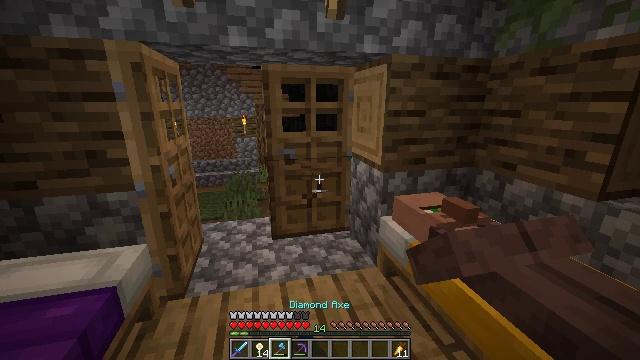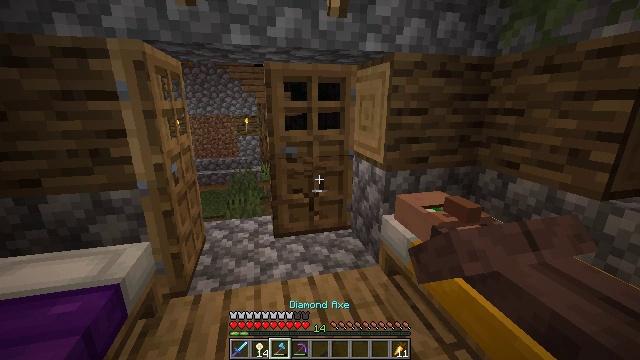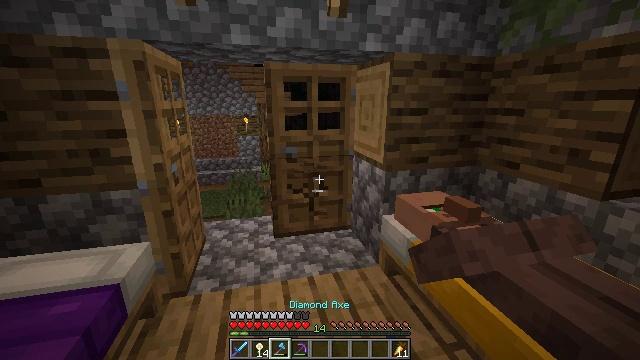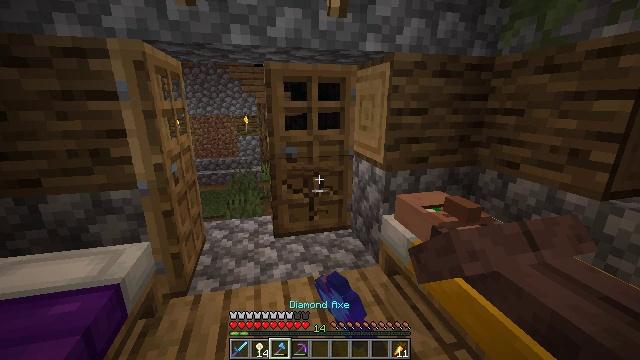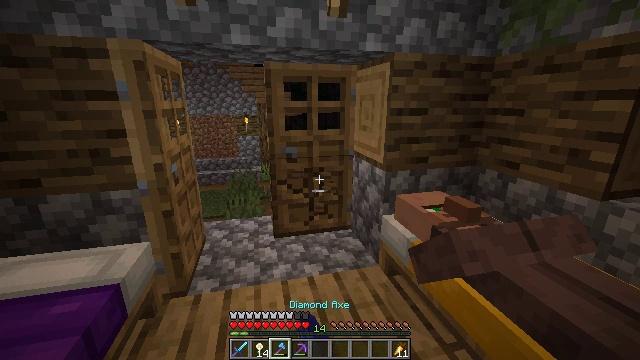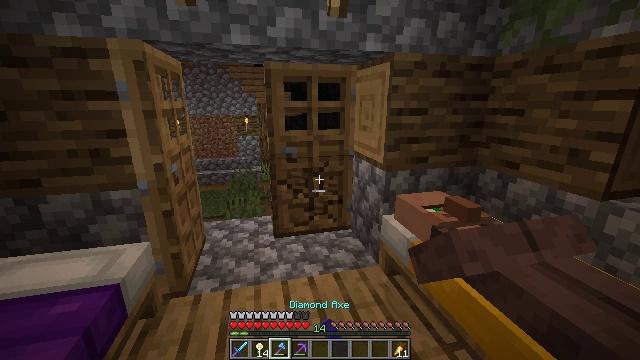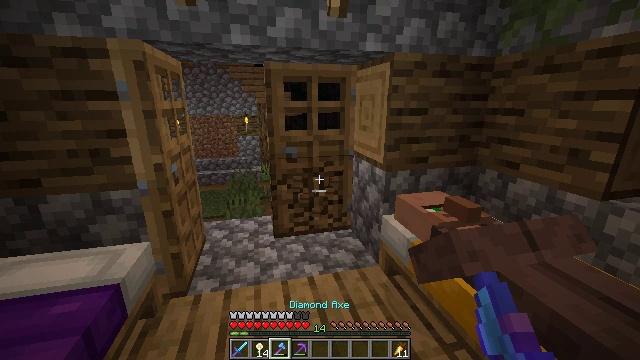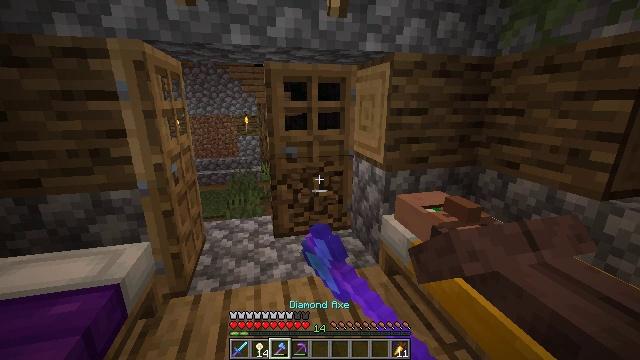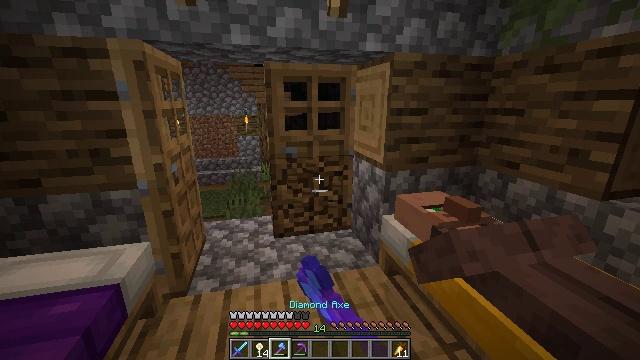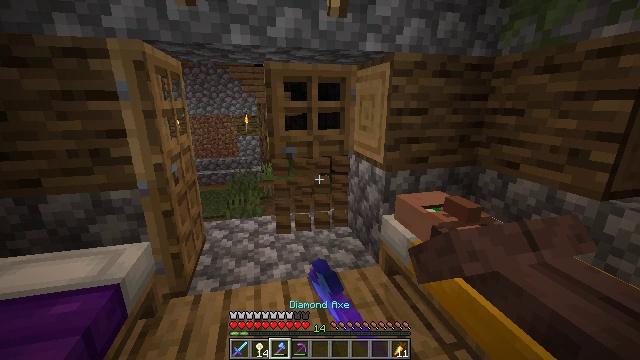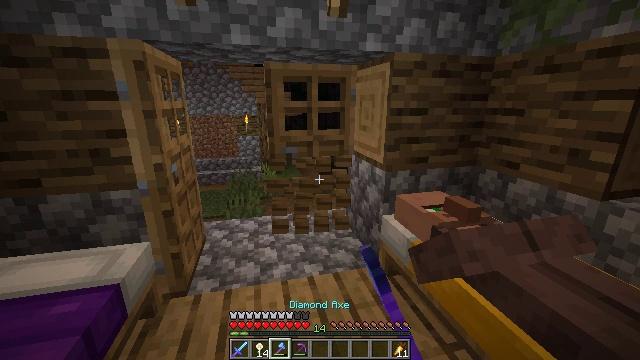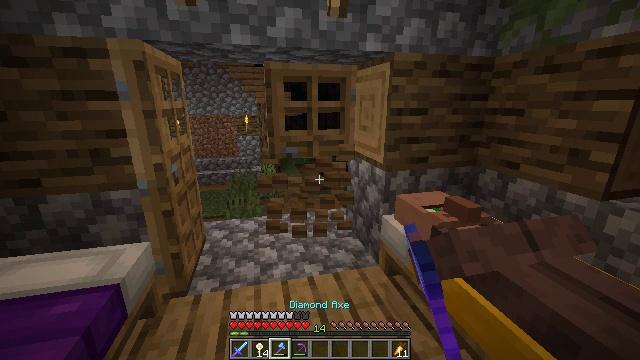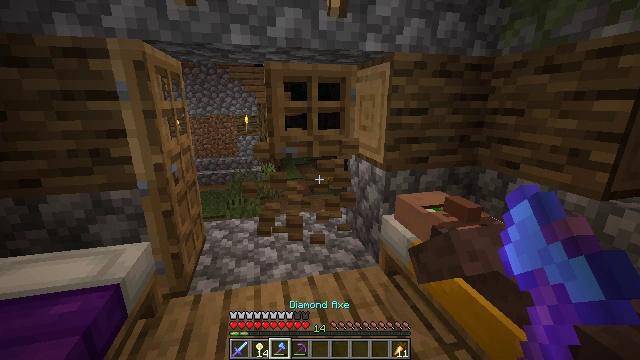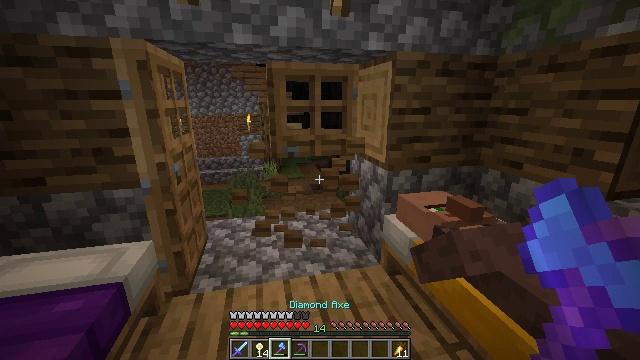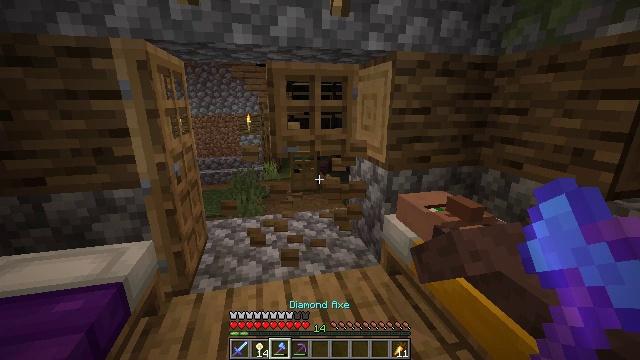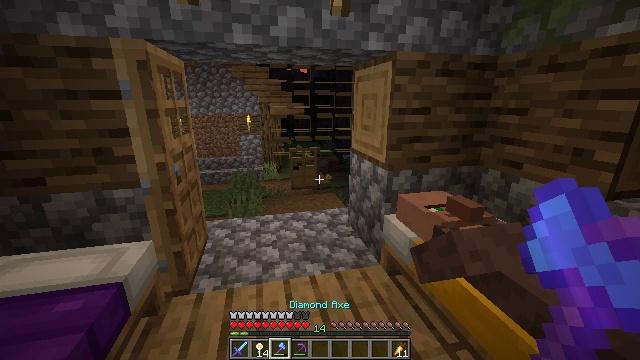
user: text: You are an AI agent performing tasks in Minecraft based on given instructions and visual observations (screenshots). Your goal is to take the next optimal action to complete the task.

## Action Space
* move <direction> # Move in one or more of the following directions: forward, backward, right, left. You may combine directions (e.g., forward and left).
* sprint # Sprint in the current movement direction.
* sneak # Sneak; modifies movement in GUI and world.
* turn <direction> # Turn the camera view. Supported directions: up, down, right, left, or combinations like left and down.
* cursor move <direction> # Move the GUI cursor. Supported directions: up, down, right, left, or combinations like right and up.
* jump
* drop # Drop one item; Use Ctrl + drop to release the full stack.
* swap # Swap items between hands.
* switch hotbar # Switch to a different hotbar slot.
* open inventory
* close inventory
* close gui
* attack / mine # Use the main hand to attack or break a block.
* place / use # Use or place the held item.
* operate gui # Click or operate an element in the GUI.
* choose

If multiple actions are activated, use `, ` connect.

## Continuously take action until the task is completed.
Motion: motion action
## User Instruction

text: Collect the oak door by breaking it.
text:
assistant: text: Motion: attack / mine
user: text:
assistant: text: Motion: attack / mine
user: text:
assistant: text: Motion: attack / mine
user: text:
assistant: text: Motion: attack / mine
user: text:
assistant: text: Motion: attack / mine
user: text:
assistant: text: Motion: attack / mine
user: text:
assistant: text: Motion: attack / mine
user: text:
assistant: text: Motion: attack / mine
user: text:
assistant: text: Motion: attack / mine
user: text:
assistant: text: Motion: attack / mine
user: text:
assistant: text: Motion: attack / mine
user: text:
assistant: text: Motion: attack / mine
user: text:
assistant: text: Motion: attack / mine
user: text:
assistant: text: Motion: attack / mine
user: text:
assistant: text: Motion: attack / mine
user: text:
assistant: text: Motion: turn left, attack / mine
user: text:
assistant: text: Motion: turn left, attack / mine
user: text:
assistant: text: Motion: turn left
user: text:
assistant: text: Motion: turn left
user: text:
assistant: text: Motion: no_op
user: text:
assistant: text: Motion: turn left
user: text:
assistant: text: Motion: turn left and up
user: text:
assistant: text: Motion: turn left
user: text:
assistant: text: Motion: no_op
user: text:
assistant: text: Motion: no_op
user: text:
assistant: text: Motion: no_op
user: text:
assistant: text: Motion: attack / mine
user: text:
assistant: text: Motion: attack / mine
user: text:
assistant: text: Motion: attack / mine
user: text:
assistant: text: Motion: attack / mine